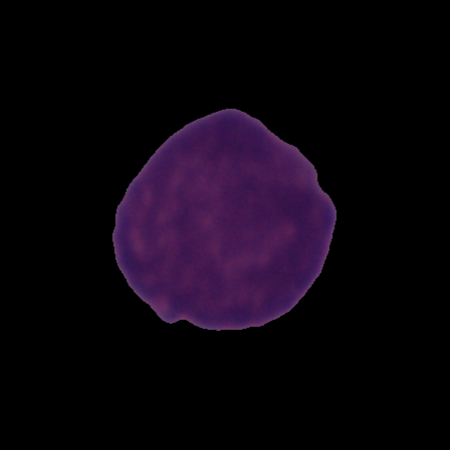
Label: cancer